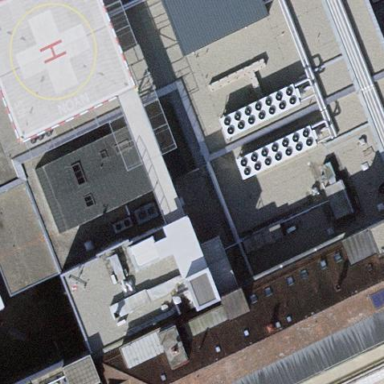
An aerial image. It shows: Hospital building.